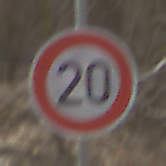
Verkehrszeichen: Geschwindigkeit20
Umgebung: Outdoor, Nature
Tageszeit: MorningAfternoon
Wetter: Clear
Licht: Natural
Jahreszeit: Winter
Kontrast: HighContrast